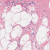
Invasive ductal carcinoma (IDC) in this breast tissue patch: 0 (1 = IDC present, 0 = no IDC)